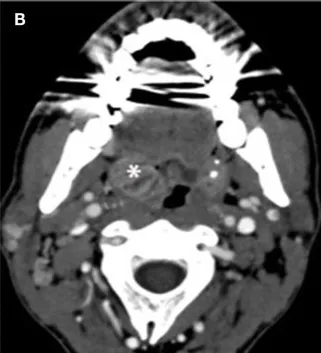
Mastoid CT scan of patient 3. (B) Swelling related to the right tonsillitis.
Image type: radiology (ct)